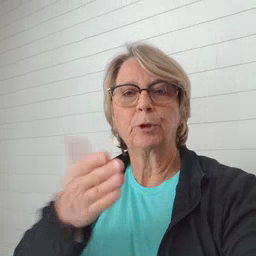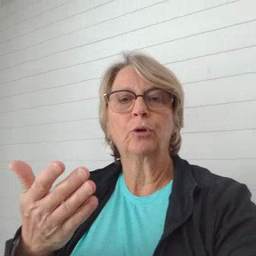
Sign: book